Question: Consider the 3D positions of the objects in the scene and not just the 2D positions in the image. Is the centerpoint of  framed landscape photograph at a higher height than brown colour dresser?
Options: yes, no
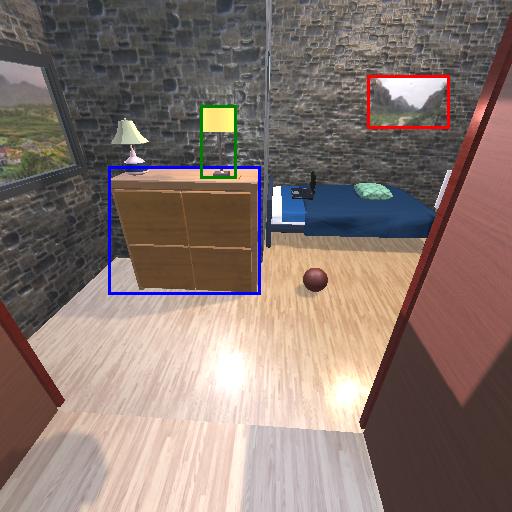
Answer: yes